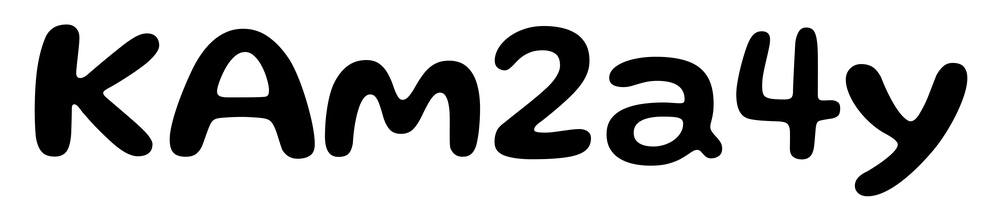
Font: Gluten_Medium